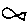
Label: fish